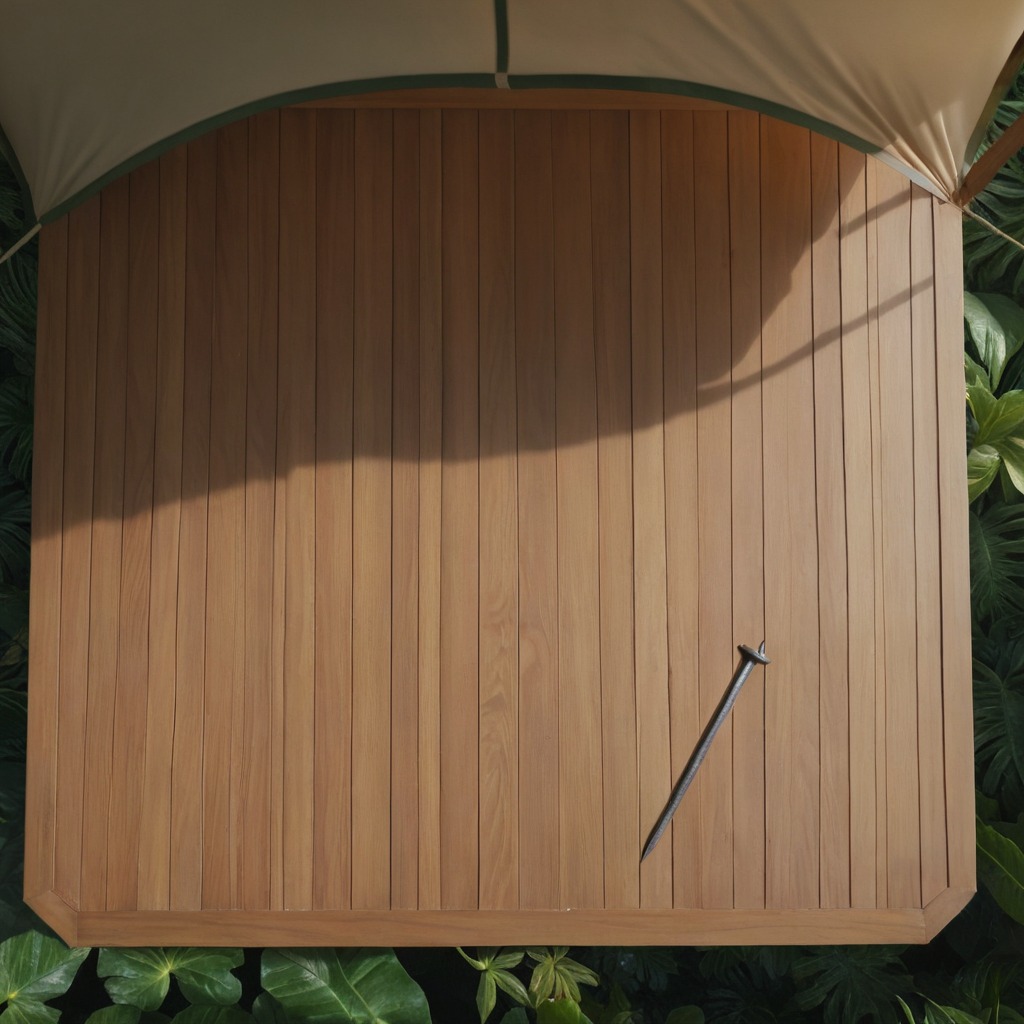
An iron nail is lying on the wooden table.